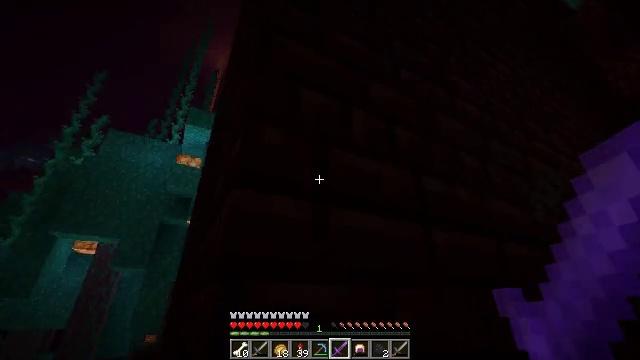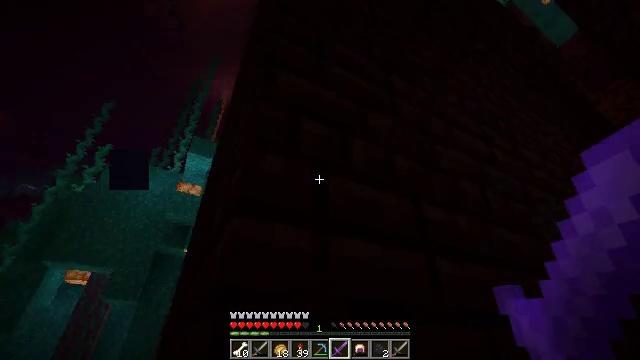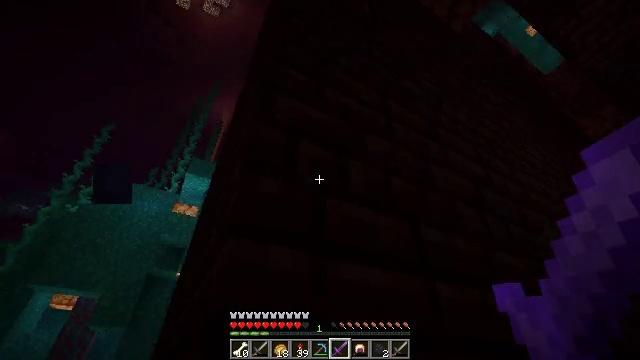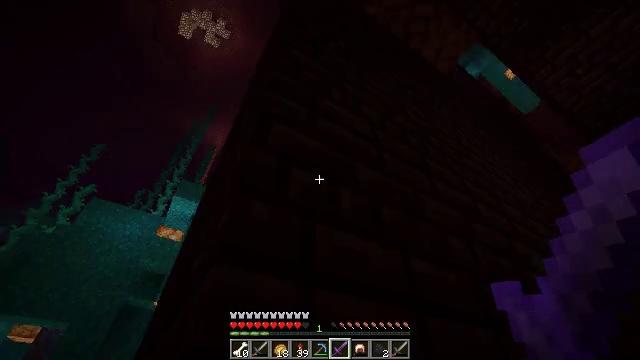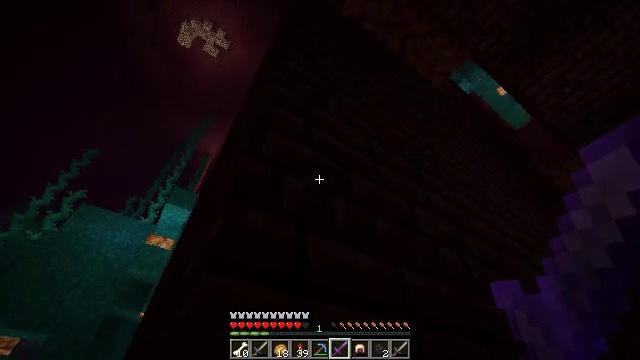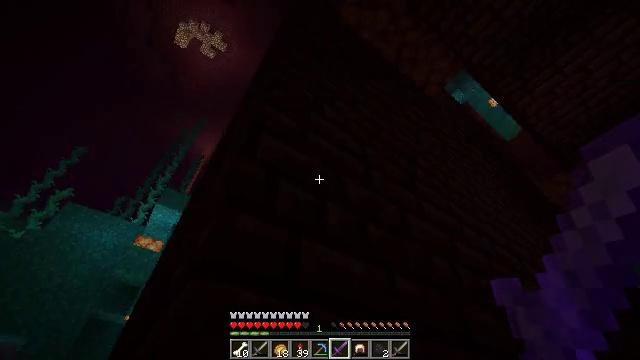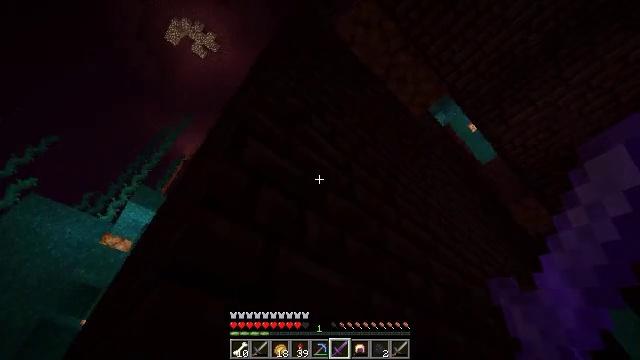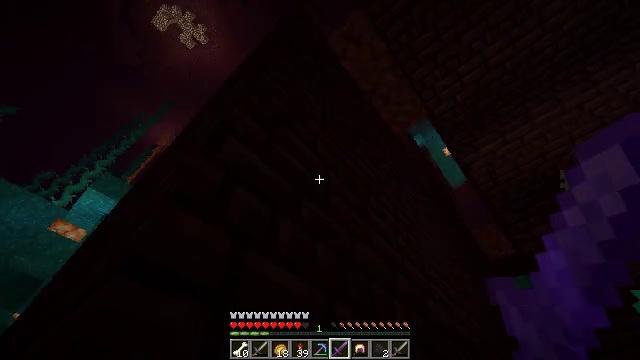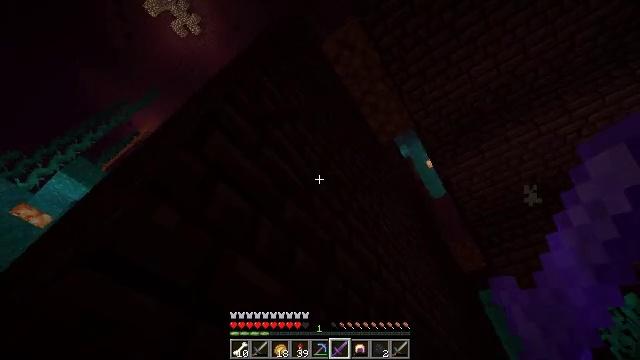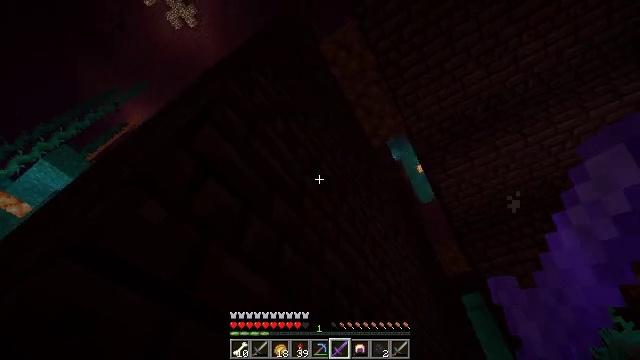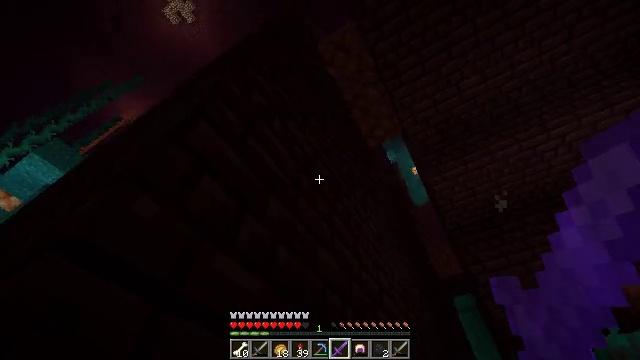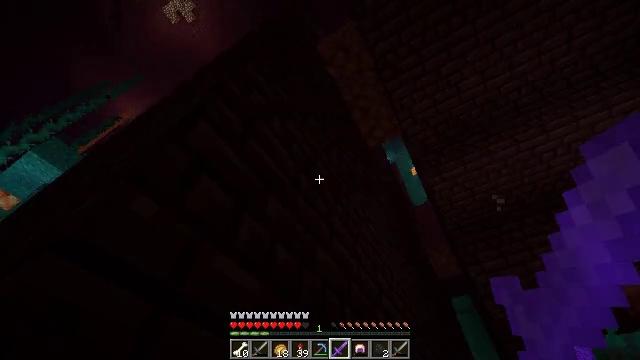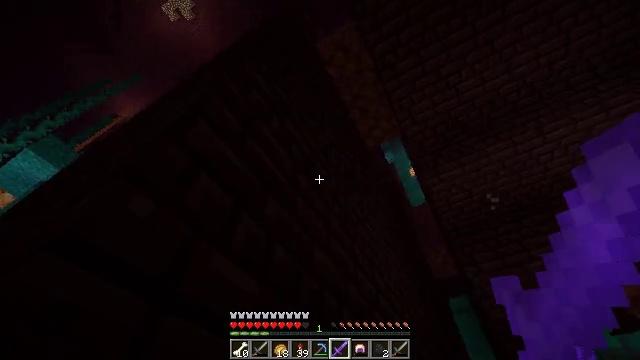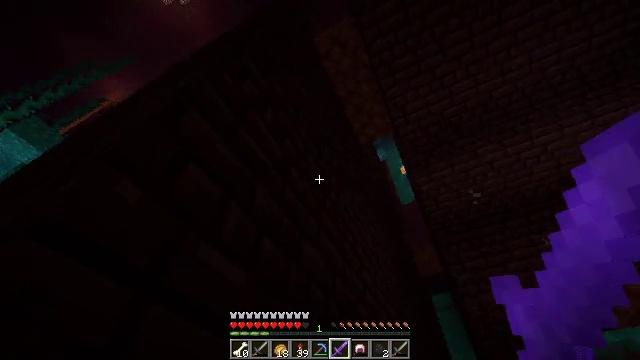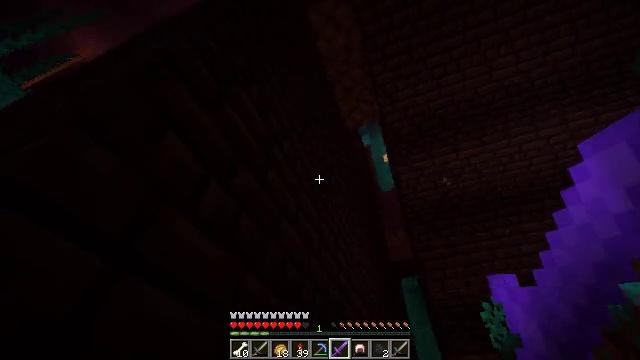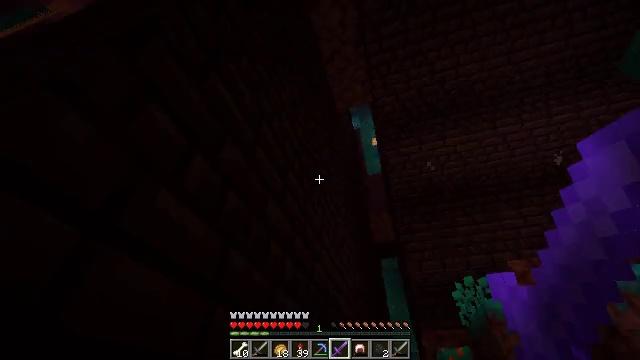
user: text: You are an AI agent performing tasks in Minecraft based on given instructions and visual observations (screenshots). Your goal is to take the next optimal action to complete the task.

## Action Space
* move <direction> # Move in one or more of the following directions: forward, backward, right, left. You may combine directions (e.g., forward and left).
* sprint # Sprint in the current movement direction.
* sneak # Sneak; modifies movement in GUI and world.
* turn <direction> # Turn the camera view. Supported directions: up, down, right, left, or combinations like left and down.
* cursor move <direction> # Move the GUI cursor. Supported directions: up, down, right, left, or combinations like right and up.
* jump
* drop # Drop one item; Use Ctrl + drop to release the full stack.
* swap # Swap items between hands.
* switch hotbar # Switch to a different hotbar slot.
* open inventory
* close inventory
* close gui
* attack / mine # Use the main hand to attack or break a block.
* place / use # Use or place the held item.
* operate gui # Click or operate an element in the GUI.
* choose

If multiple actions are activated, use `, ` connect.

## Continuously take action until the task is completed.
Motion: motion action
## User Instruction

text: Mine the netherrack in the Nether.
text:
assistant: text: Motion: turn up
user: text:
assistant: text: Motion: turn up
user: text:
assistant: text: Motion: turn right and up
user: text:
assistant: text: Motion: turn right and up
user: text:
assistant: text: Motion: turn right and up
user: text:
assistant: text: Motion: turn right and up
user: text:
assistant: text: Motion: turn right and up
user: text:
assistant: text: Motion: turn right
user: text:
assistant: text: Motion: turn right
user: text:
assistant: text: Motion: turn right
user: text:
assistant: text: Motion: no_op
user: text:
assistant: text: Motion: no_op
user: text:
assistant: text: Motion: turn right and down
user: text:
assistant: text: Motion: turn right and down
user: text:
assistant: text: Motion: turn right and down
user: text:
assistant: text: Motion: turn right and down
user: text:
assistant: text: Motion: turn right and down
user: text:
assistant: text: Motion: turn right and down
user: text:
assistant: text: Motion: turn right and down
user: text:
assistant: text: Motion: turn right and down
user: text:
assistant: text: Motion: turn down
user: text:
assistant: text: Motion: turn down
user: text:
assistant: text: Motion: turn down
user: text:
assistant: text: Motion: turn down
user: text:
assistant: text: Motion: no_op
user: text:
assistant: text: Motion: no_op
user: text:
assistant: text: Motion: turn down
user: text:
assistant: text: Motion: turn down
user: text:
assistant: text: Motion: turn down
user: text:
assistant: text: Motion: turn left and down